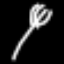
Label: fork